Aerial crown-view tile of a tropical tree (Barro Colorado Island, Panama), acquired 20250317:
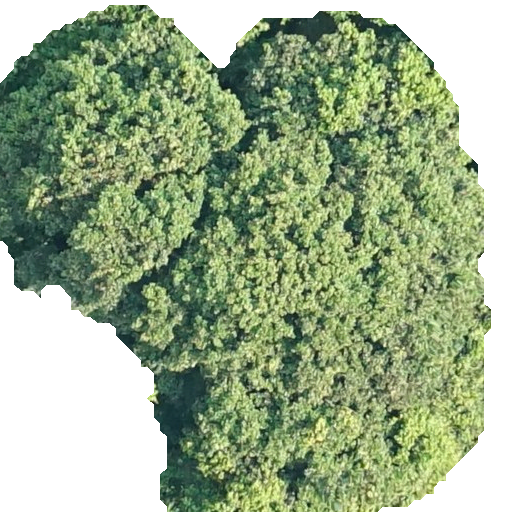
Species: Prioria copaifera
GBIF accepted scientific name: Prioria copaifera
Crown area: 300.817 m²